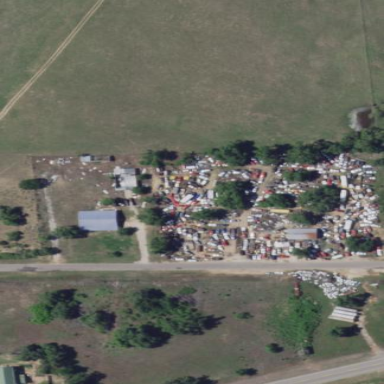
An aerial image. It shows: Scrap yard situated in industrial area.